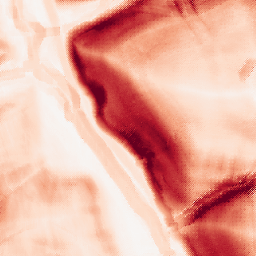
Category: morphological
Decomposition family: morphological_gradient
Decomposition parameters: size: 10
shape: square
Upsampling method: regularized
Upsampling parameters: scale: 4
lambda_reg: 0.1
Upsampling scale: 4